Question: I have three tables.
'''
students
studentID | FirstName | LastName | Email | Form
course
CCode | Title
courseenrolement
courseenrolementid | studentID | ccode | complete | scode
'''
With the website, I have a page where I can view all the current 'enrolements' and I wish to be able to view the list displaying the 'first name, surname and course title'. I know I could do it with the following SQL (for the names):
'''
SELECT FirstName, LastName FROM student, courseenrolement
WHERE courseenrolement.studentID = student.studentID
'''
But I am unsure how to get this to work using HTML/PHP. At present I only know how to display the 'studentID and CCode' from the 'courseenrolement' table using the following code:
'''
<ul>
<?php foreach ($courseenrolements as $ce): ?>
<li>
<form action="" method="post">
<div>
<?php htmlout($ce['studentID']); ?>
<?php htmlout($ce['CCode']); ?>
<input type="hidden" name="courseenrolementid" value="<?php
echo $ce['courseenrolementid']; ?>">
<input type="submit" name="action" value="Edit">
<input type="submit" name="action" value="Delete">
</div>
</form>
</li>
<?php endforeach; ?>
</ul>
'''
which displays this:

But I would like the 'names and course title'. I managed to get it to show the 'names' etc in the dropdown on the 'Add new' form, so I would assume it will be similar, but just unsure on how exactly. Thanks in advance
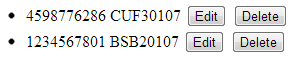
Answer: It appears you're not using a web development framework. That being the case, check out PHP's 'PDO' library, which lets you make portable database queries in a structured manner.
Regardless of whether you check out the PDO library, what you need here is to expand your query with a 'JOIN', and select the columns you want. Google for simple examples of 'JOIN' queries, because your use-case seems pretty simple. You can then iterate over the result set resource with a 'for' loop, and output data to HTML as necessary.